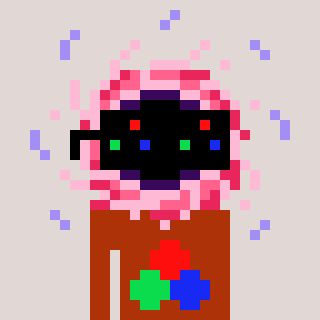
a pixel art character with square black sunglasses, a blackhole-shaped head and a hotbrown-colored body on a warm background